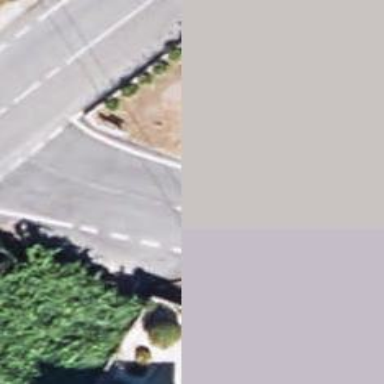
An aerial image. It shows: Road with "give way" sign.